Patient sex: M
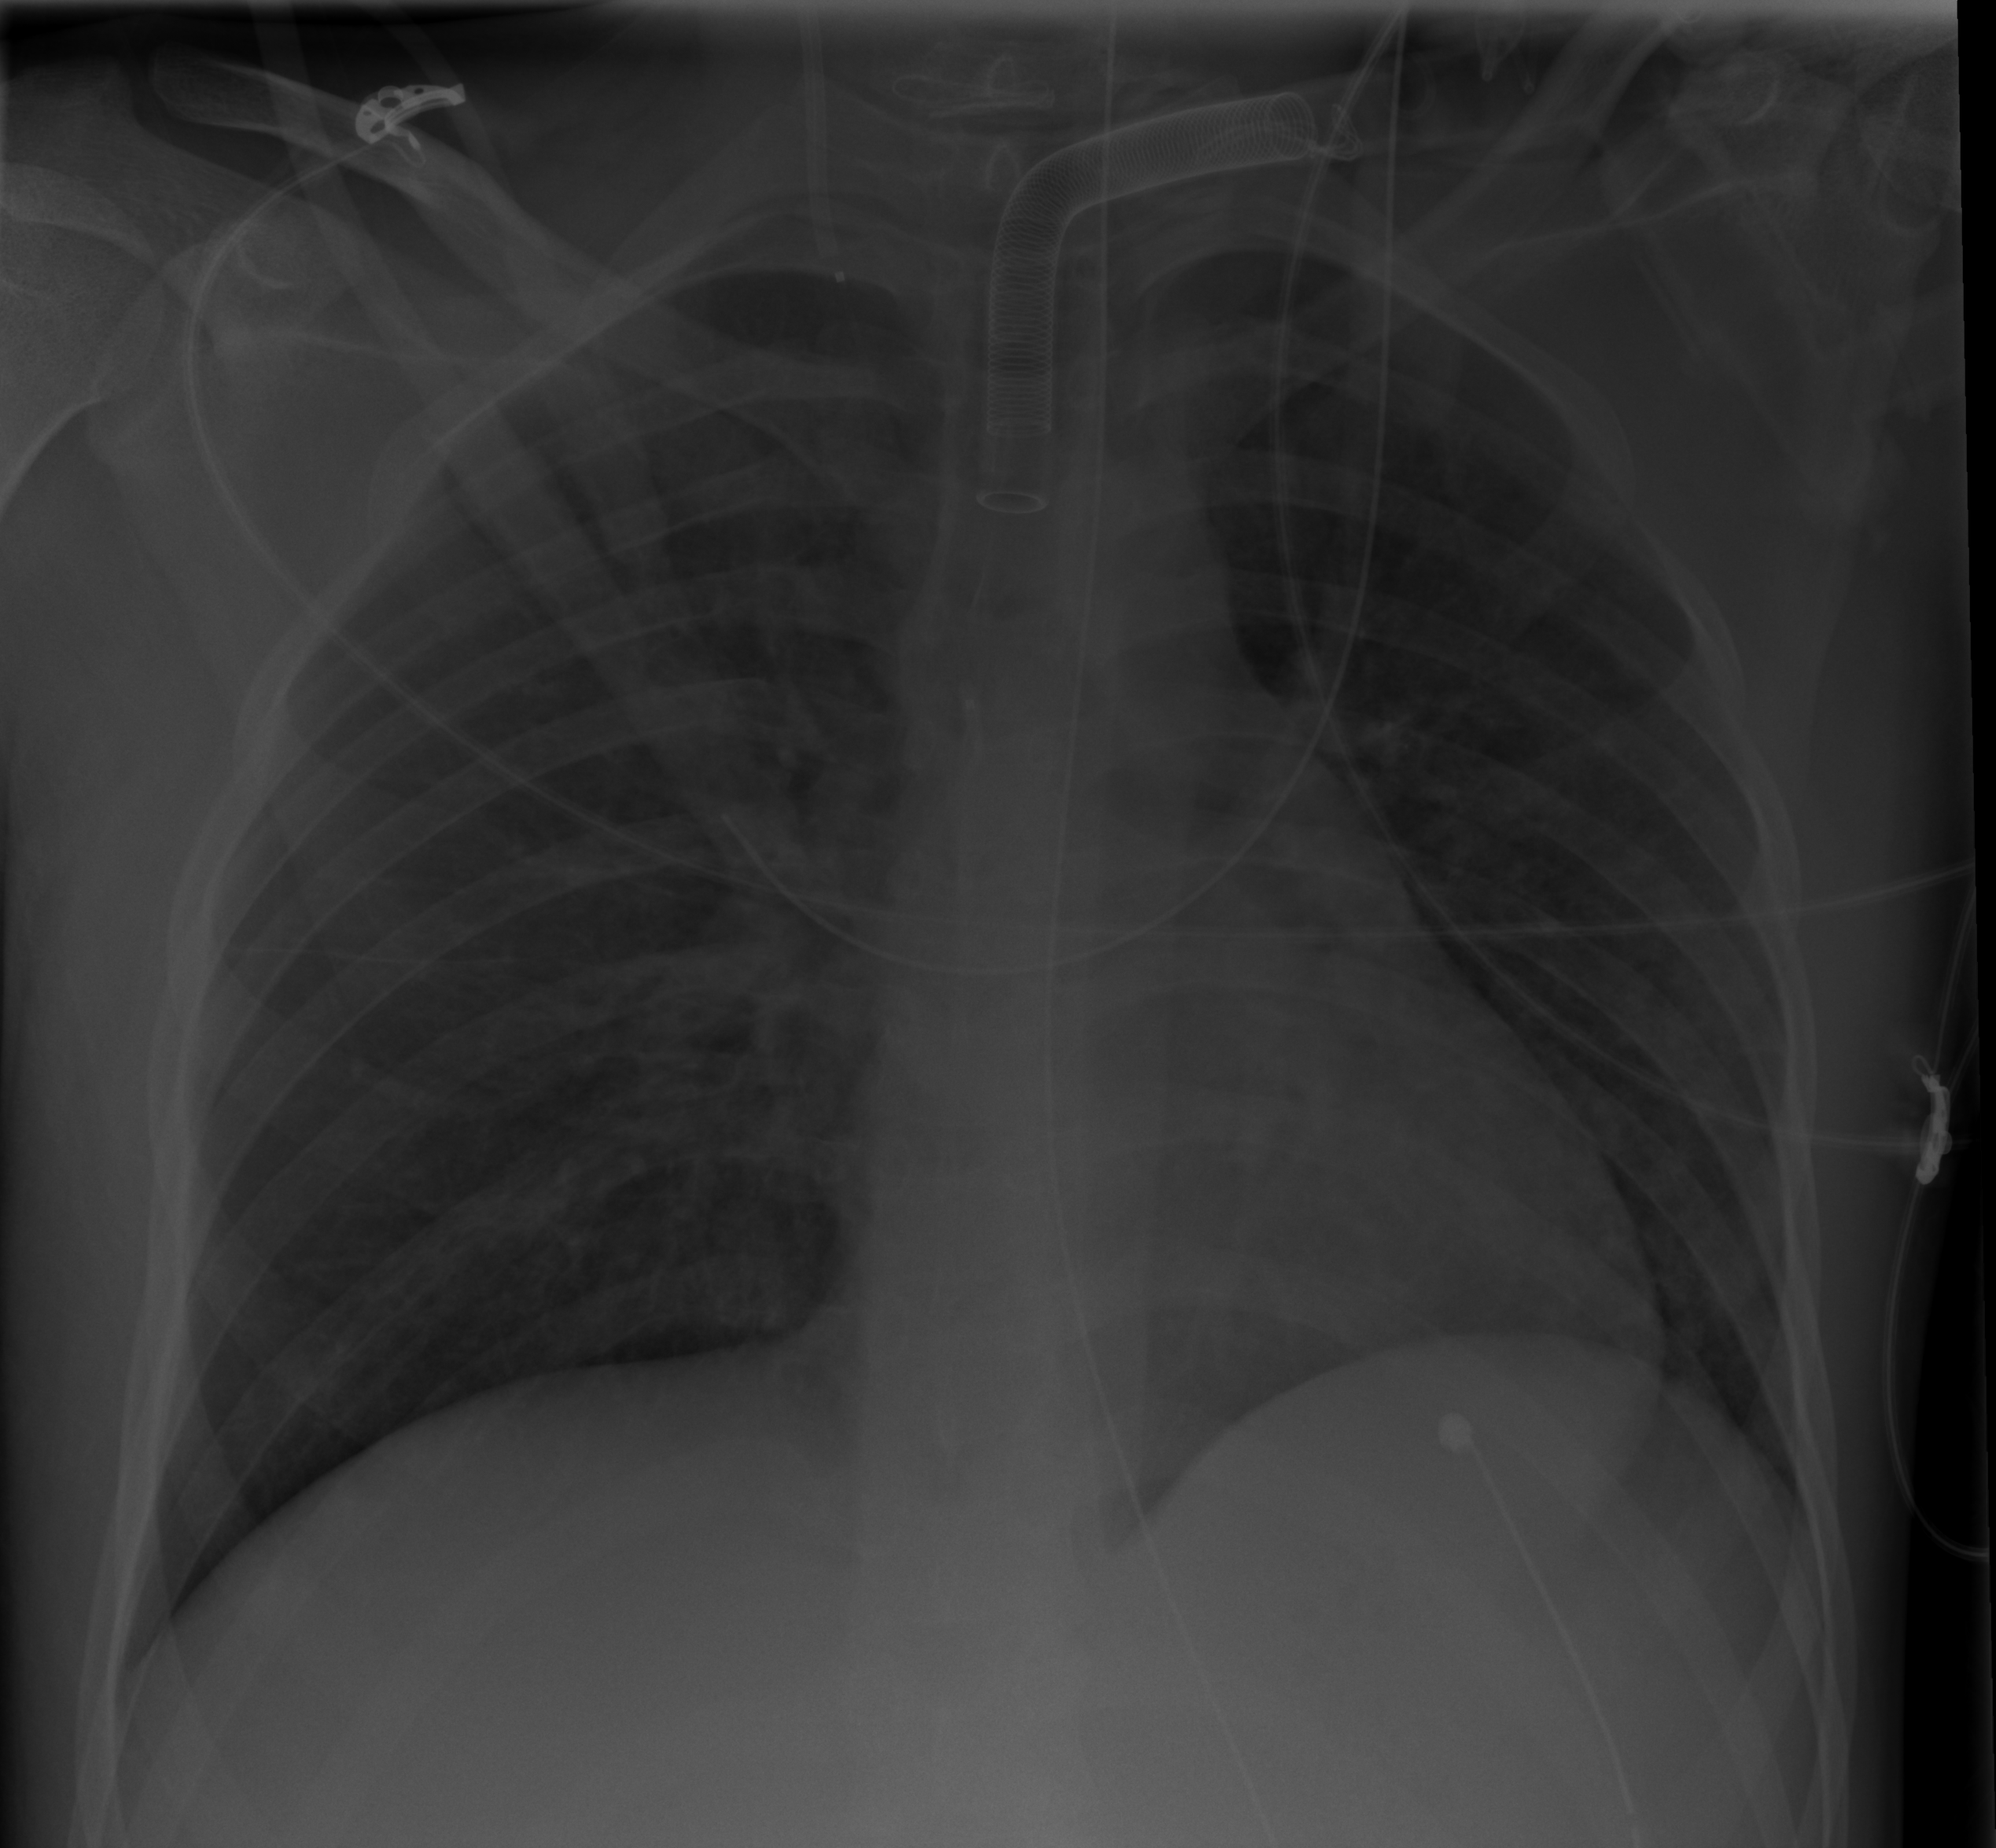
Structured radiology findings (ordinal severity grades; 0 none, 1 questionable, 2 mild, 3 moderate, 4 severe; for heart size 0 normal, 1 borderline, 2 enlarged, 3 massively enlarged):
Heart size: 0
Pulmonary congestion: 0
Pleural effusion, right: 0
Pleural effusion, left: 0
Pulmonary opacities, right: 0
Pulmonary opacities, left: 2
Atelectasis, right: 0
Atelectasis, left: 0